Question: The animation should do the following:
1. Vertically split the screen into 2 parts.
2. Upper part moving upward.
3. Lower part moving down.
4. Finally, the reverse way. (closing the screen)

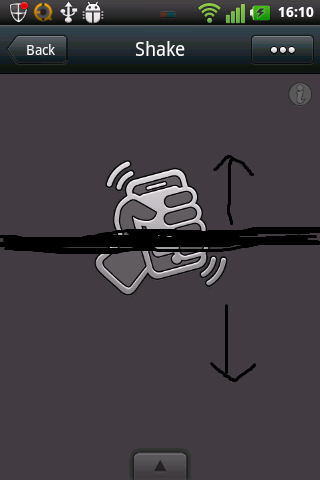
Answer: The idea is fairly simple:
1. Save Your Activity A as a bitmap
2. Split bitmap into 2 parts
3. Animate the bitmaps outwards (Up and Down)
In order to get a bitmap of the Activity:
'''
View root = currActivity.getWindow().getDecorView().findViewById(android.R.id.content);
root.setDrawingCacheEnabled(true);
Bitmap bmp = root.getDrawingCache();
'''
In order to split the bitmap:
'''
int splitYCoord = (splitYCoord != -1 ? splitYCoord : bmp.getHeight() / 2);
if (splitYCoord > bmp.getHeight())
throw new IllegalArgumentException("Split Y coordinate [" + splitYCoord + "] exceeds the activity's height [" + bmp.getHeight() + "]");
Bitmap mBmp1 = Bitmap.createBitmap(bmp, 0, 0, bmp.getWidth(), splitYCoord);
Bitmap mBmp2 = Bitmap.createBitmap(bmp, 0, splitYCoord, bmp.getWidth(), bmp.getHeight() - splitYCoord);
private static int[] mLoc1;
private static int[] mLoc2;
mLoc1 = new int[]{0, root.getTop()};
mLoc2 = new int[]{0, root.getTop() + splitYCoord};
private static ImageView mTopImage;
private static ImageView mBottomImage;
mTopImage = createImageView(destActivity, mBmp1, mLoc1);
mBottomImage = createImageView(destActivity, mBmp2, mLoc2);
private static ImageView createImageView(Activity destActivity, Bitmap bmp, int loc[]) {
ImageView imageView = new ImageView(destActivity);
imageView.setImageBitmap(bmp);
WindowManager.LayoutParams windowParams = new WindowManager.LayoutParams();
windowParams.gravity = Gravity.TOP;
windowParams.x = loc[0];
windowParams.y = loc[1];
windowParams.height = ViewGroup.LayoutParams.WRAP_CONTENT;
windowParams.width = ViewGroup.LayoutParams.WRAP_CONTENT;
windowParams.flags =
WindowManager.LayoutParams.FLAG_LAYOUT_IN_SCREEN
windowParams.format = PixelFormat.TRANSLUCENT;
windowParams.windowAnimations = 0;
destActivity.getWindowManager().addView(imageView, windowParams);
return imageView;
}
'''
After we created the bitmaps, Apply Animation
'''
AnimatorSet mSetAnim = new AnimatorSet();
mTopImage.setLayerType(View.LAYER_TYPE_HARDWARE, null);
mBottomImage.setLayerType(View.LAYER_TYPE_HARDWARE, null);
mSetAnim.addListener(new Animator.AnimatorListener() {
@Override
public void onAnimationEnd(Animator animation) {
clean(destActivity);
}
@Override
public void onAnimationCancel(Animator animation) {
clean(destActivity);
}
...
});
Animator anim1 = ObjectAnimator.ofFloat(mTopImage, "translationY", mTopImage.getHeight() * -1);
Animator anim2 = ObjectAnimator.ofFloat(mBottomImage, "translationY", mBottomImage.getHeight());
mSetAnim.setDuration(duration);
mSetAnim.playTogether(anim1, anim2);
mSetAnim.start();
private void clean(Activity activity) {
if (mTopImage != null) {
mTopImage.setLayerType(View.LAYER_TYPE_NONE, null);
try {
activity.getWindowManager().removeViewImmediate(mBottomImage);
} catch (Exception ignored) {}
}
if (mBottomImage != null) {
mBottomImage.setLayerType(View.LAYER_TYPE_NONE, null);
try {
activity.getWindowManager().removeViewImmediate(mTopImage);
} catch (Exception ignored) {}
}
mBmp1 = null;
mBmp2 = null;
}
'''
Above code is just for reference purpose. You can find full demo from below link.
Ref Link: <URL>